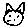
Label: cat